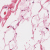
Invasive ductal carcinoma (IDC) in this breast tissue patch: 0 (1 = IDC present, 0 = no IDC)